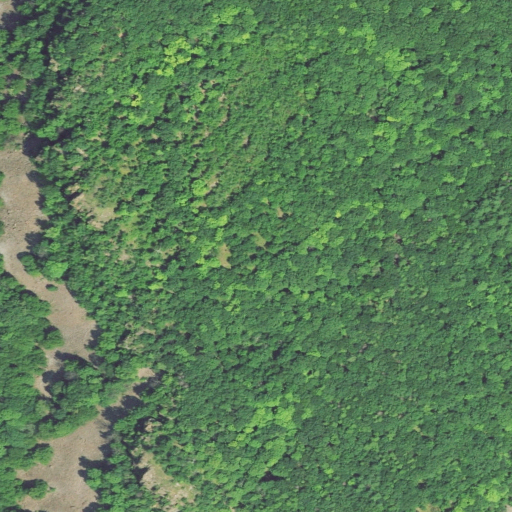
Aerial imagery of mountain in Connecticut named South Mountain containing deciduous forest, evergreen forest, mixed forest, herbaceous wetlands, and low intensity development